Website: home-depot
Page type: customer-info-address
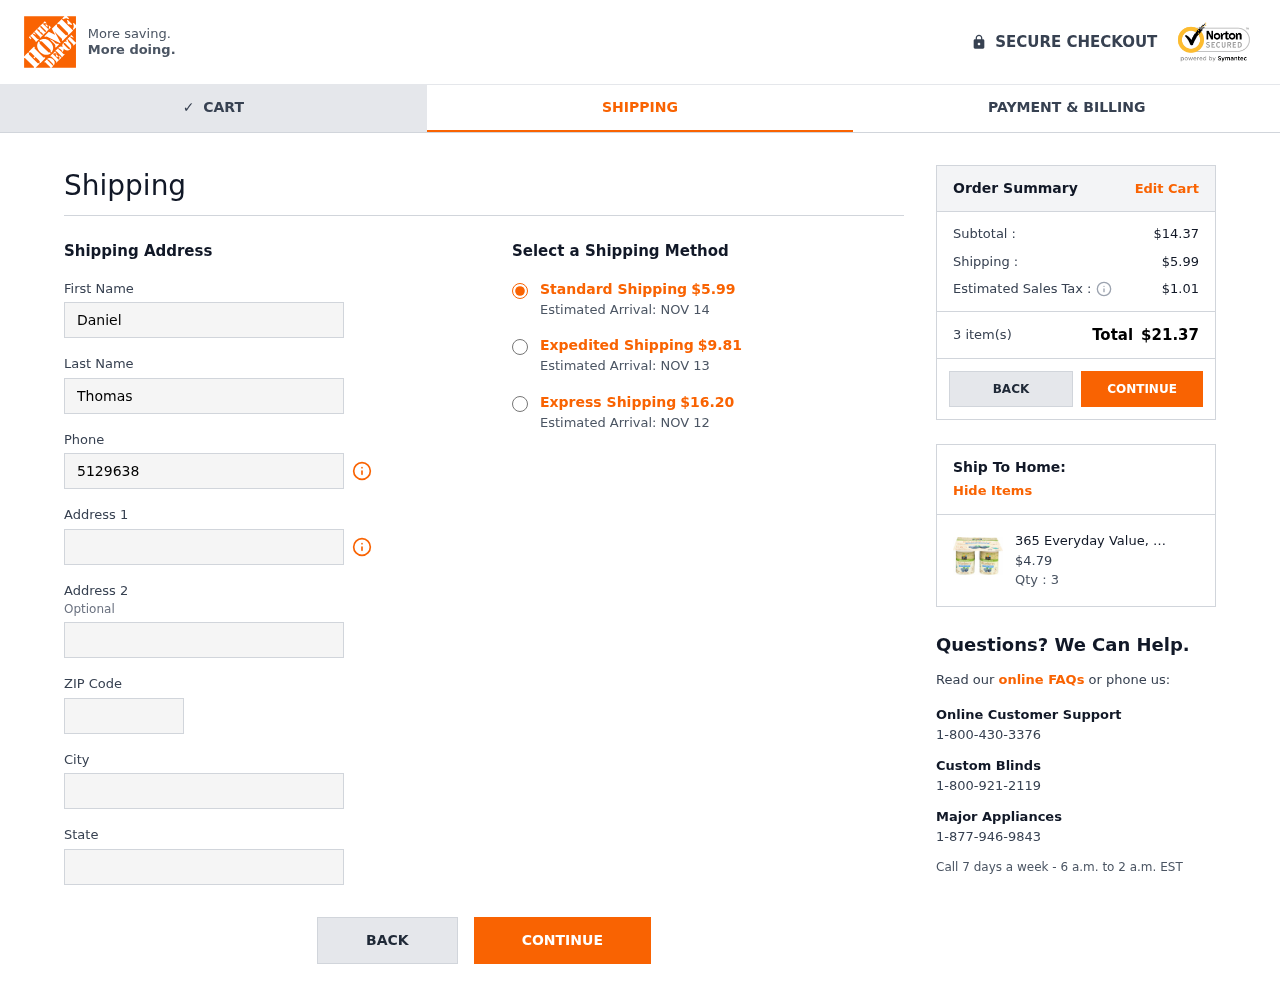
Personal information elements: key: PII_CITY
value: Port Timothy
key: PII_FIRSTNAME
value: Daniel
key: PII_LASTNAME
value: Thomas
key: PII_PHONE
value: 5129638220
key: PII_POSTCODE
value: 19473
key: PII_STATE
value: Louisiana
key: PII_STREET
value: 3135 Mark Island Apt. 821
Product elements: key: PRODUCT1_NAME
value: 365 Everyday Value, Organic Whole Milk Yogurt, Blueberry, 6 ct
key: PRODUCT1_PRICE
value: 4.79
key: PRODUCT1_QUANTITY
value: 3
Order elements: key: ORDER_SHIPPING_COST
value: $5.99
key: ORDER_DELIVERY_DATE
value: Estimated Arrival: NOV 14
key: ORDER_SHIPPING_COST_EXPEDITED
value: $9.81
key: ORDER_DELIVERY_DATE_EXPEDITED
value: Estimated Arrival: NOV 13
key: ORDER_SHIPPING_COST_EXPRESS
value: $16.20
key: ORDER_DELIVERY_DATE_EXPRESS
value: Estimated Arrival: NOV 12
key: ORDER_SUBTOTAL
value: $14.37
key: ORDER_TAX
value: $1.01
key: ORDER_NUM_ITEMS
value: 3 item(s)
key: ORDER_TOTAL
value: $21.37